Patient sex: M
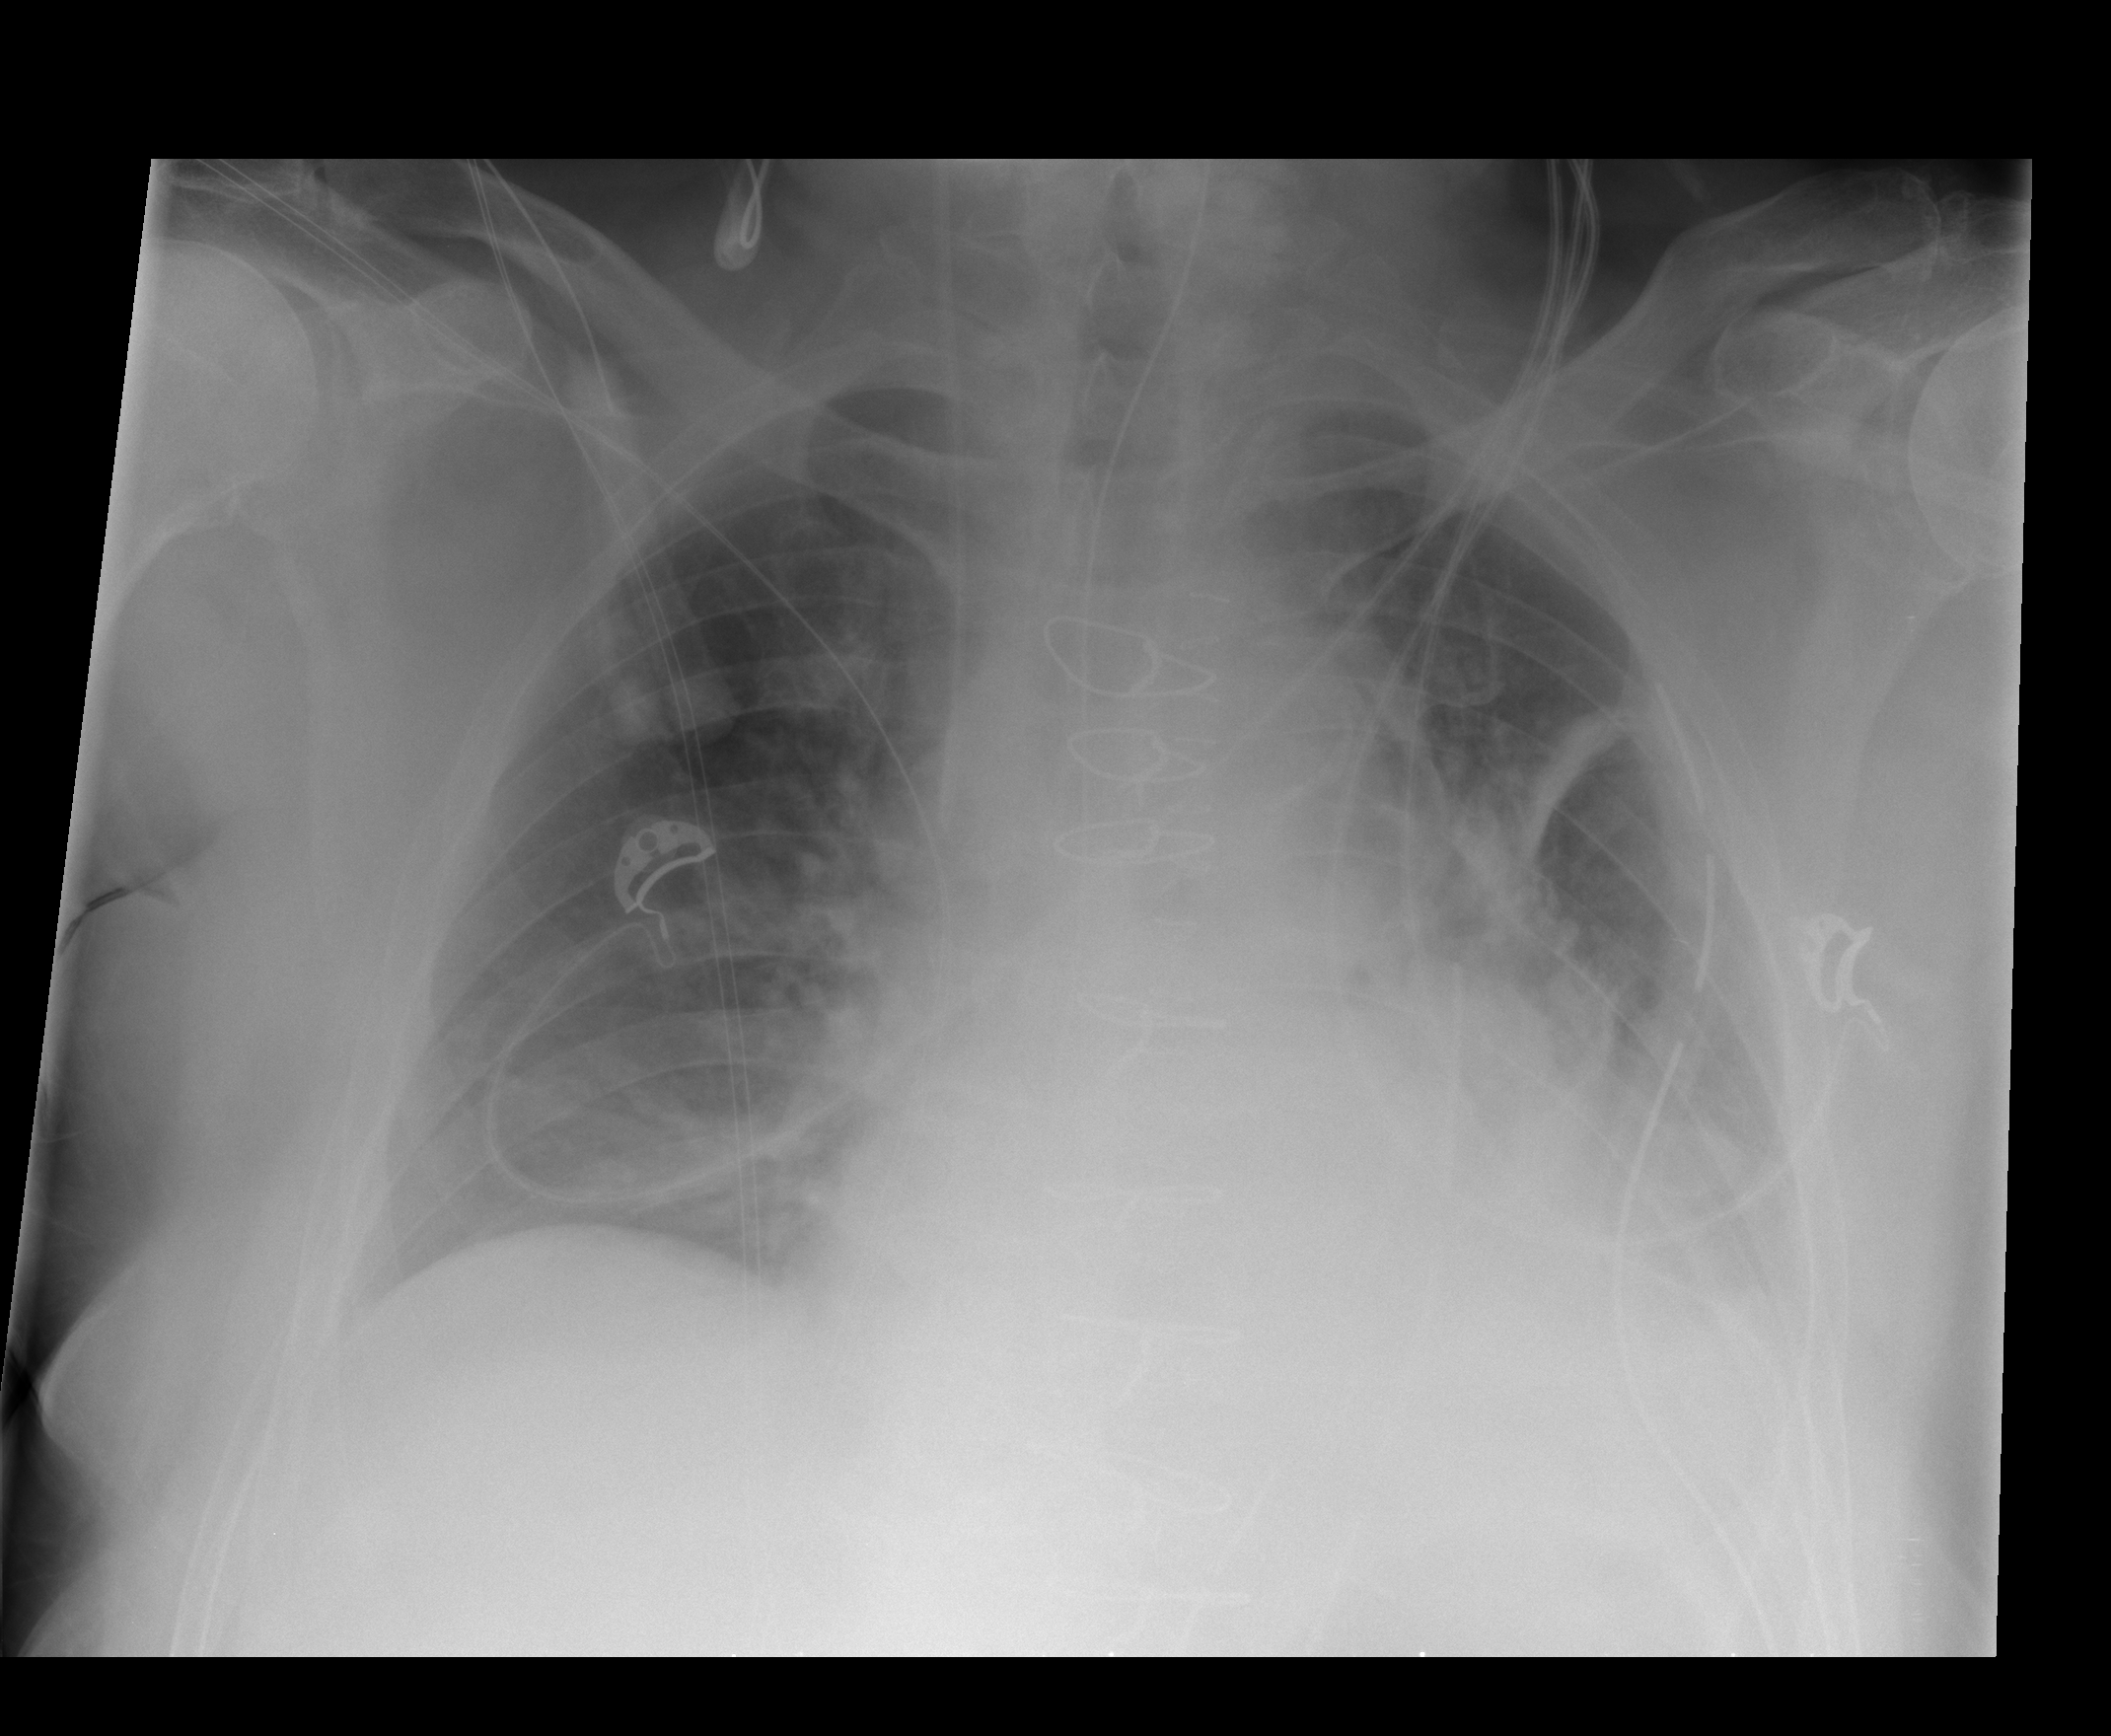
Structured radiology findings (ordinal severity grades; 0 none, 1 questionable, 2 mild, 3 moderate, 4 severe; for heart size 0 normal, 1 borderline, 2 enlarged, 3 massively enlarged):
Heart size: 2
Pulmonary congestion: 2
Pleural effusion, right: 0
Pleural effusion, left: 1
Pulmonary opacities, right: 0
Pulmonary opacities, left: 0
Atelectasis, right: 2
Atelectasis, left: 2